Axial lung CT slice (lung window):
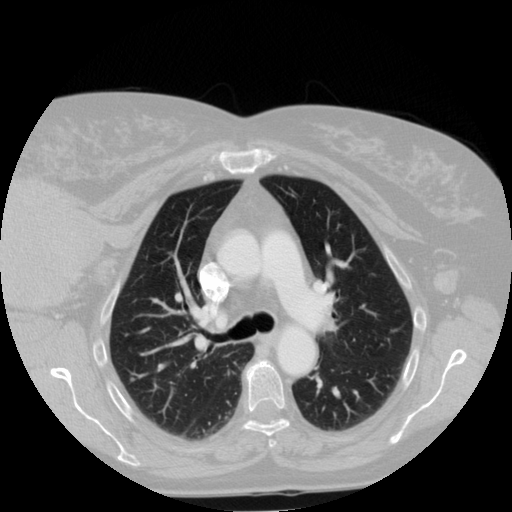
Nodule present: no